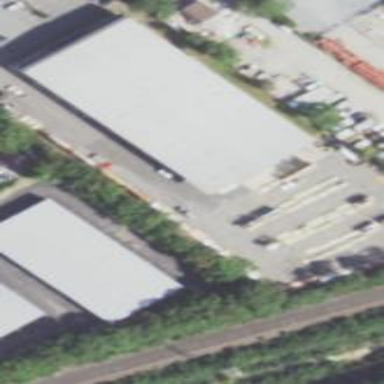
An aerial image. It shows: Warehouse building.